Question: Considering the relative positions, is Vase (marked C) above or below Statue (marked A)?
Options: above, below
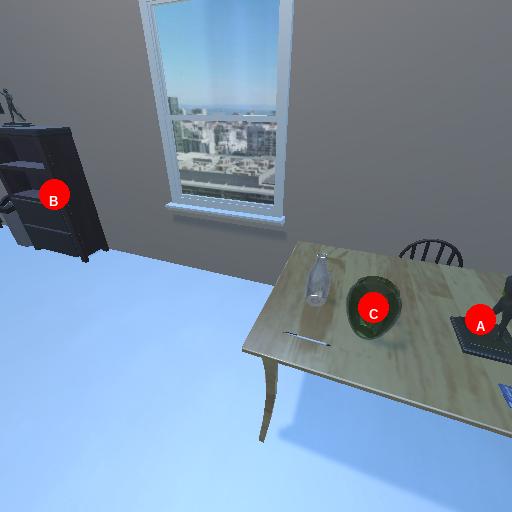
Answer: above